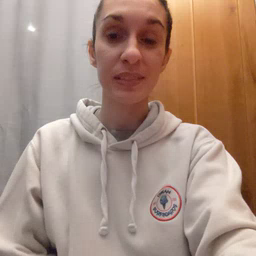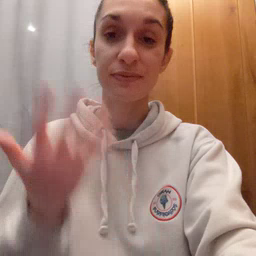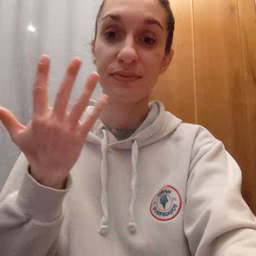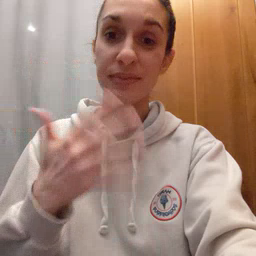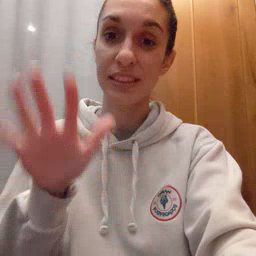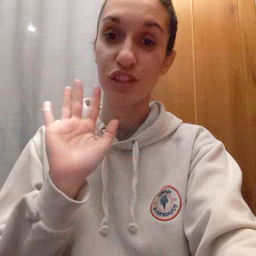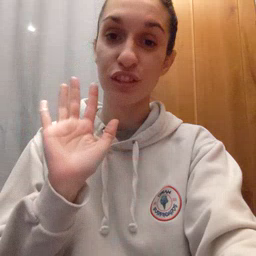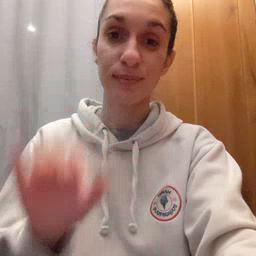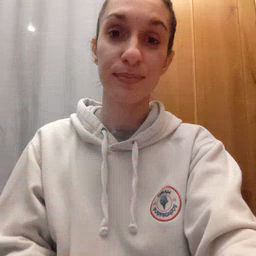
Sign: finish